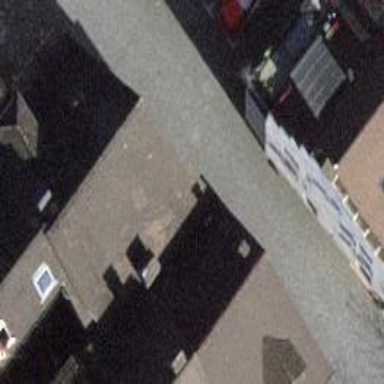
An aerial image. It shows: Cobblestone living street.